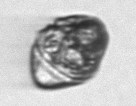
Label: Gyrodinium